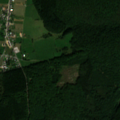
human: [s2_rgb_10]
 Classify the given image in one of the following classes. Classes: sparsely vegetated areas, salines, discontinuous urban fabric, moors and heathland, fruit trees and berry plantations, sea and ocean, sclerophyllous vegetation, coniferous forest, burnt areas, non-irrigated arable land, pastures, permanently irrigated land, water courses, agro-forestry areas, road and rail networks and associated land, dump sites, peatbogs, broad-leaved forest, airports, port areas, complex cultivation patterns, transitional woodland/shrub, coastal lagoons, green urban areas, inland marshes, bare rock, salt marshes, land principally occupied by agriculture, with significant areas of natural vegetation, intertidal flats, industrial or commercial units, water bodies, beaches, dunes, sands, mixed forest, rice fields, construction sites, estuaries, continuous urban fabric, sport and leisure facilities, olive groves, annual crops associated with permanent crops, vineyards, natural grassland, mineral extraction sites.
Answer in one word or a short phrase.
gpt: discontinuous urban fabric, pastures, complex cultivation patterns, broad-leaved forest, mixed forest